Question: I am developing a SharePoint 2013's Provider Hosted App. In that I have an .aspx Page. In that page I am using 'GridView' for Textboxes only.
It was working fine but when I put the 'RequiredFieldValidator' inside GridView I got an Error.
GridView Code:
'''
<asp:GridView ID="gv_ans_list" runat="server" AutoGenerateColumns="false">
<Columns>
<asp:TemplateField HeaderStyle-CssClass="head">
<ItemTemplate>
<asp:TextBox ID="txt_ans" runat="server" Text='<%#Bind("answer") %>'></asp:TextBox>
<asp:RequiredFieldValidator ID="Req1" runat="server" ControlToValidate="txt_ans" ValidationGroup="v1" ErrorMessage="*" ForeColor="Red"></asp:RequiredFieldValidator>
</ItemTemplate>
<FooterTemplate>
<asp:TextBox ID="txt_ans_foot" runat="server"></asp:TextBox>
</FooterTemplate>
</asp:TemplateField>
<asp:CommandField ShowDeleteButton="true" ButtonType="Image" DeleteImageUrl="~/Images/delete.png" />
</Columns>
</asp:GridView>
<asp:LinkButton ID="lnk_add" runat="server" Text="Add more Answers" OnClick="lnk_add_Click" ValidationGroup="v1"></asp:LinkButton>
'''

When I put the 'RequiredFieldValidator' only then i am getting this error.
Please help me to solve this.
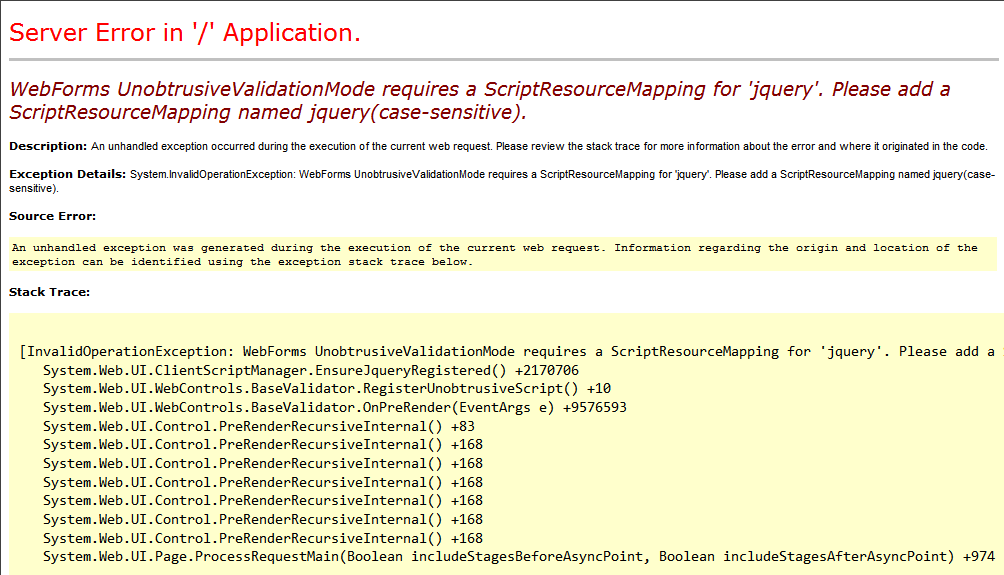
Answer: Try:
'''
<appSettings>
<add key="ValidationSettings:UnobtrusiveValidationMode" value="None" />
</appSettings>
'''
More Info on <URL>
Specifies how ASP.NET globally enables the built-in validator controls to use unobtrusive JavaScript for client-side validation logic.
Type: UnobtrusiveValidationMode
Default value: None
Remarks: If this key value is set to "None" [default], the ASP.NET application will use the pre-4.5 behavior (JavaScript inline in the pages) for client-side validation logic. If this key value is set to "WebForms", ASP.NET uses HTML5 data-attributes and late bound JavaScript from an added script reference for client-side validation logic.